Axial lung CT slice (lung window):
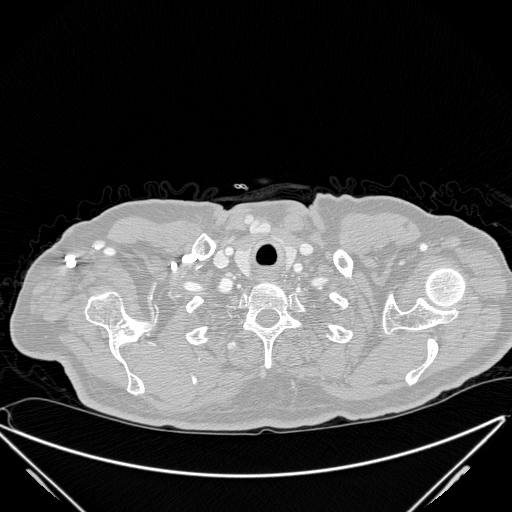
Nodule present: no